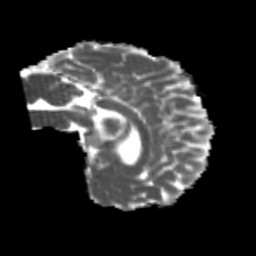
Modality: MD
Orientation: sagittal
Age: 21
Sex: male
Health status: healthy
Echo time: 0.074 s